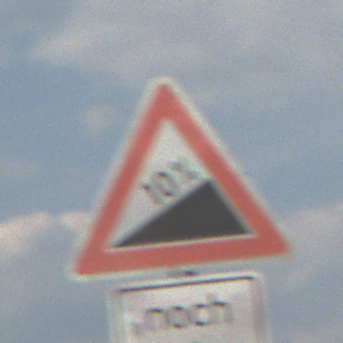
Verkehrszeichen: Steigung10
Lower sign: LaengeEinerStrecke3
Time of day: MorningAfternoon
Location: Outdoor (Nature)
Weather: PartlyCloudy
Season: NotSpecified
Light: Natural